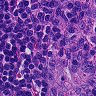
Metastatic tissue present: no